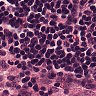
Metastatic tissue present: no